Field crop: maize
Growth stage: 2
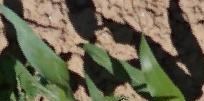
Species: maize